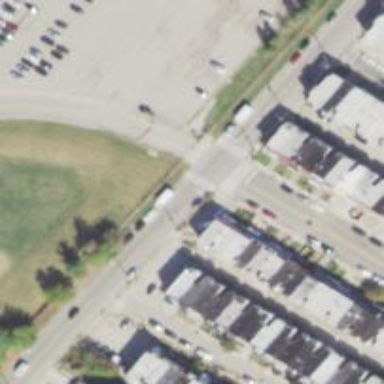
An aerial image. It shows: Alleyway designated as service road.